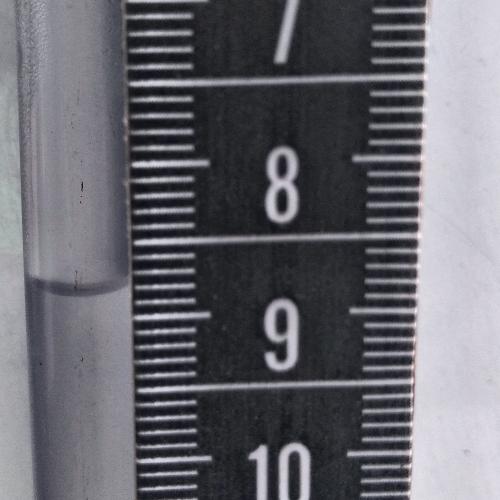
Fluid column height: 8.8 cm